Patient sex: F
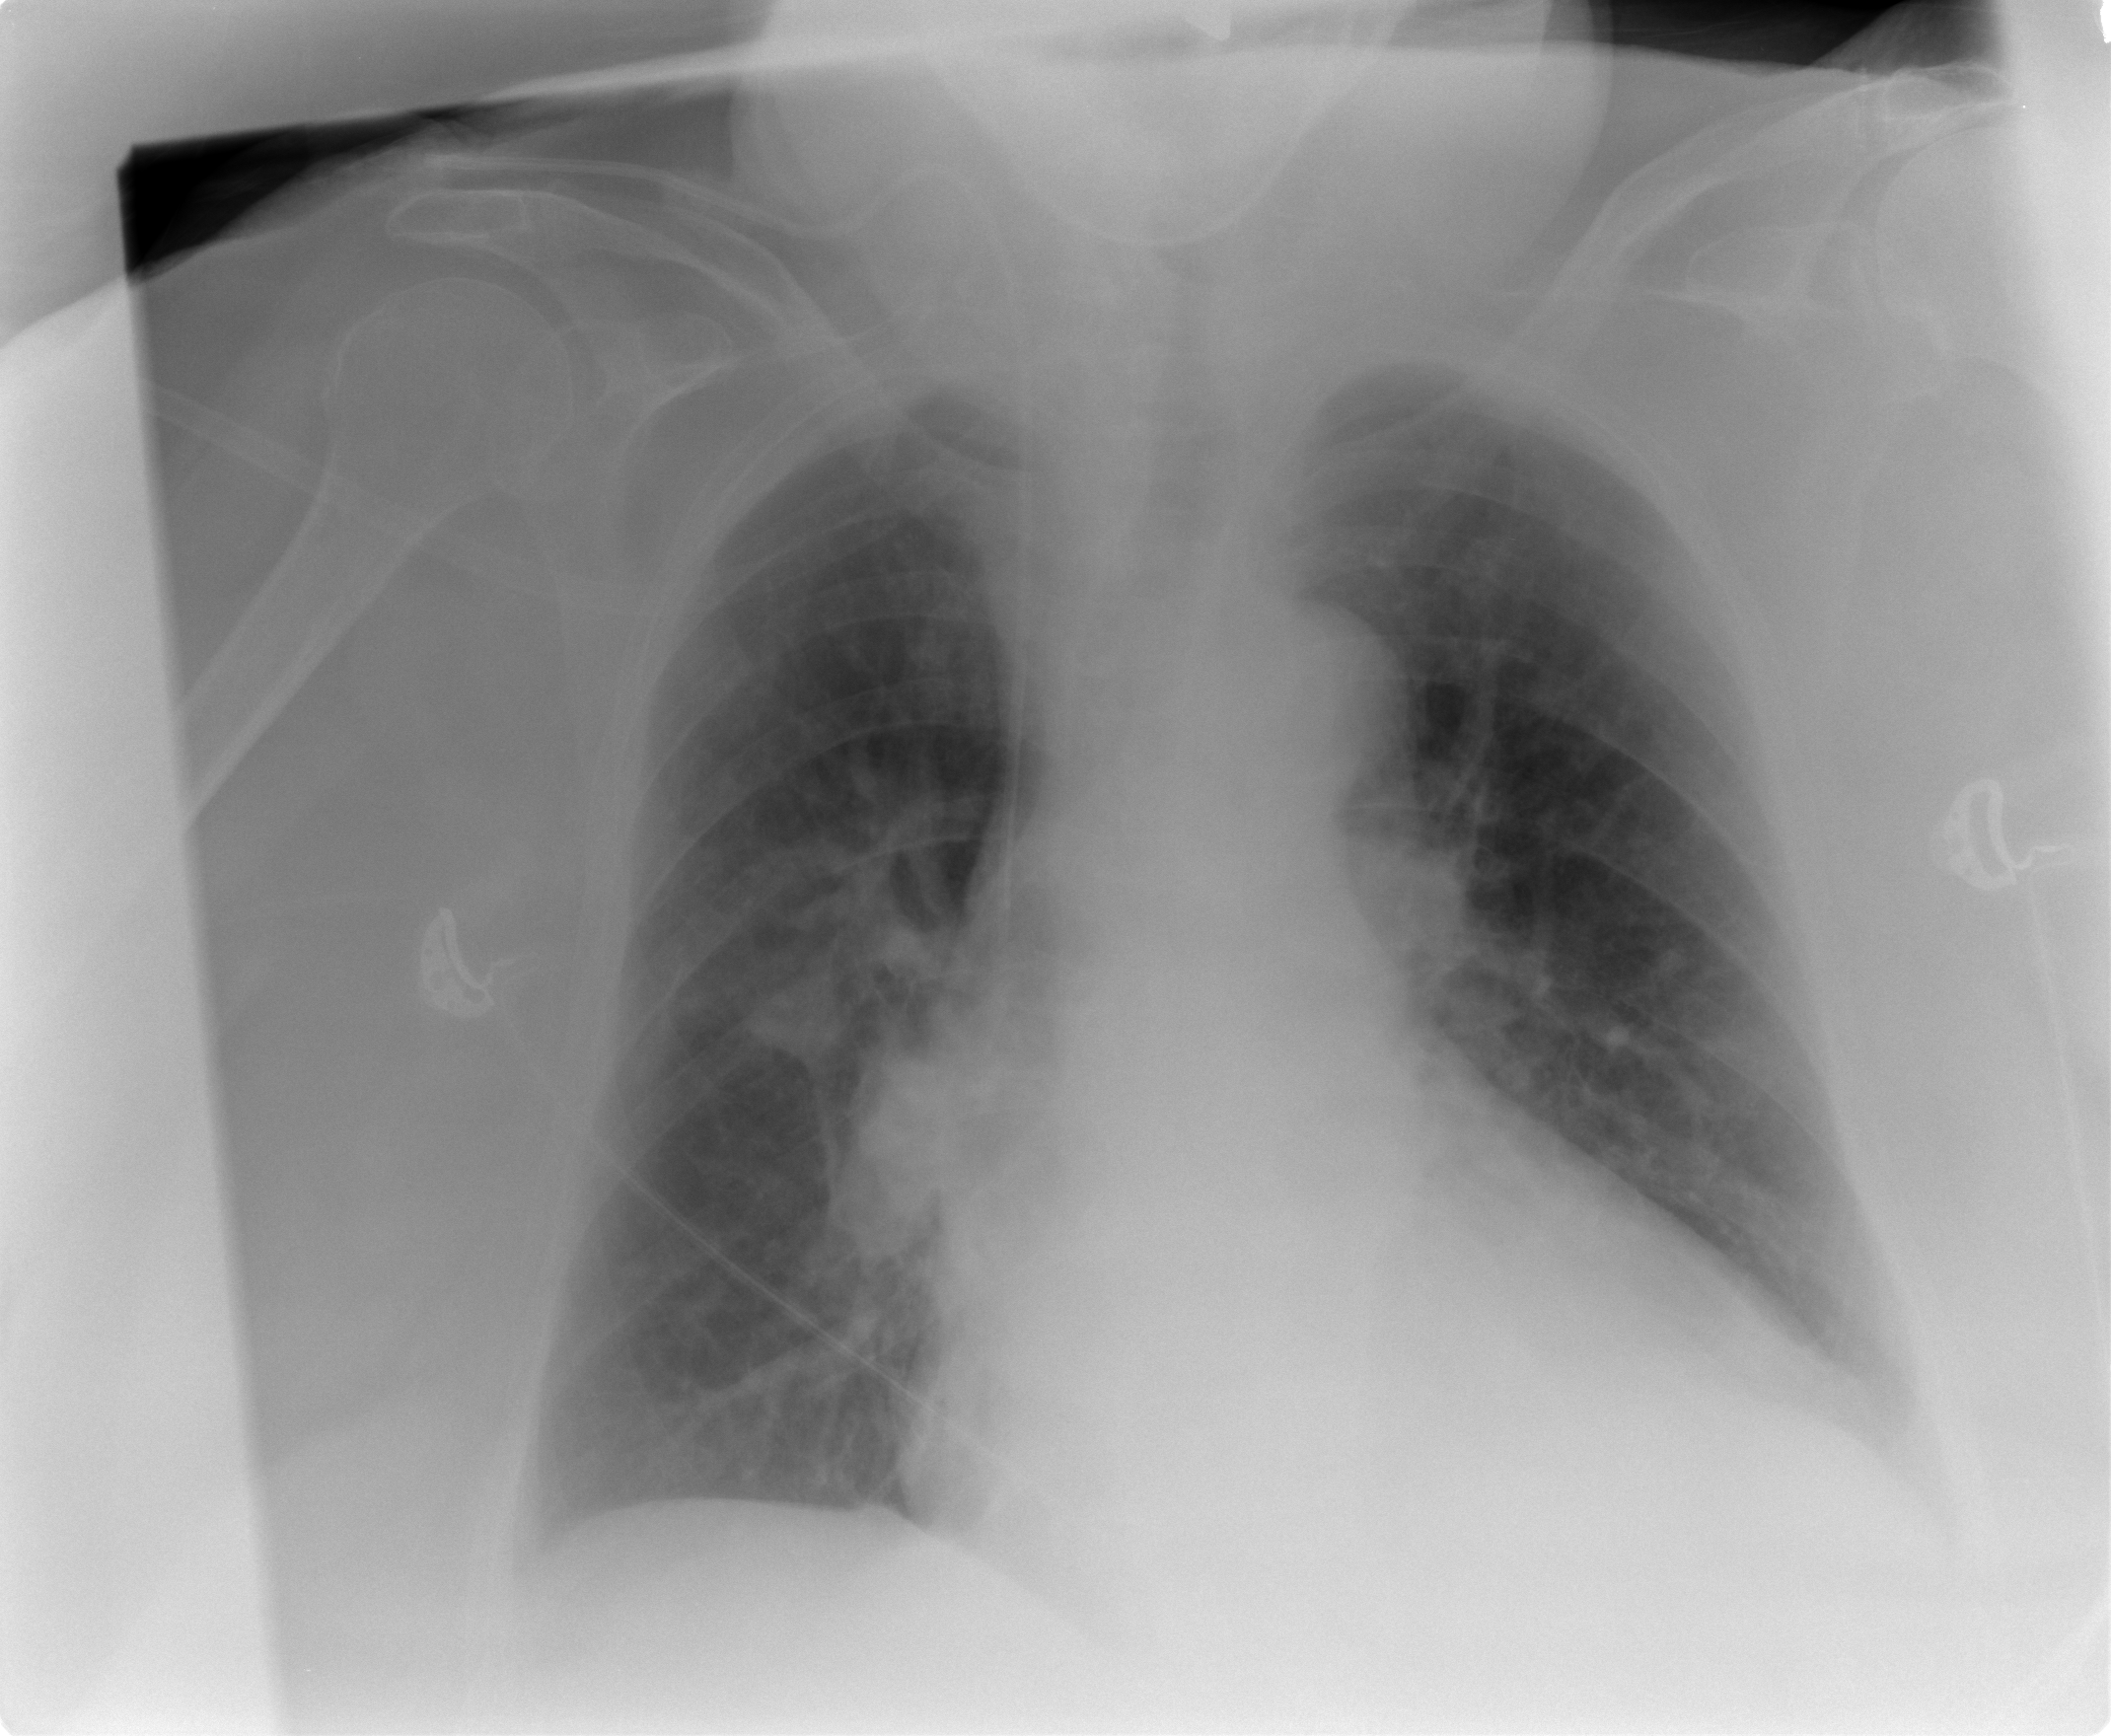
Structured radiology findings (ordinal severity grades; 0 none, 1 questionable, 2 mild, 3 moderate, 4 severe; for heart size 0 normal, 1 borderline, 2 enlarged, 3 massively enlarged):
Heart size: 2
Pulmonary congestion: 2
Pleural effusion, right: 1
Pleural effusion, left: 1
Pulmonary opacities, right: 0
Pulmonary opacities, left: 0
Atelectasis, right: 2
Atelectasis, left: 2